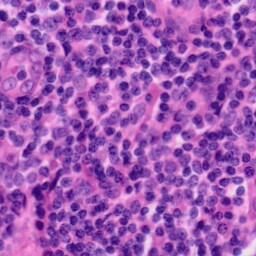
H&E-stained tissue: Tonsil